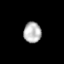
Tissue: skin
Cell type: Epithelial cells
Senescence score: 0.6822
Nuclear area (px): 357
Mean DAPI intensity: 183.384